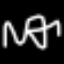
Label: squiggle